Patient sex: F
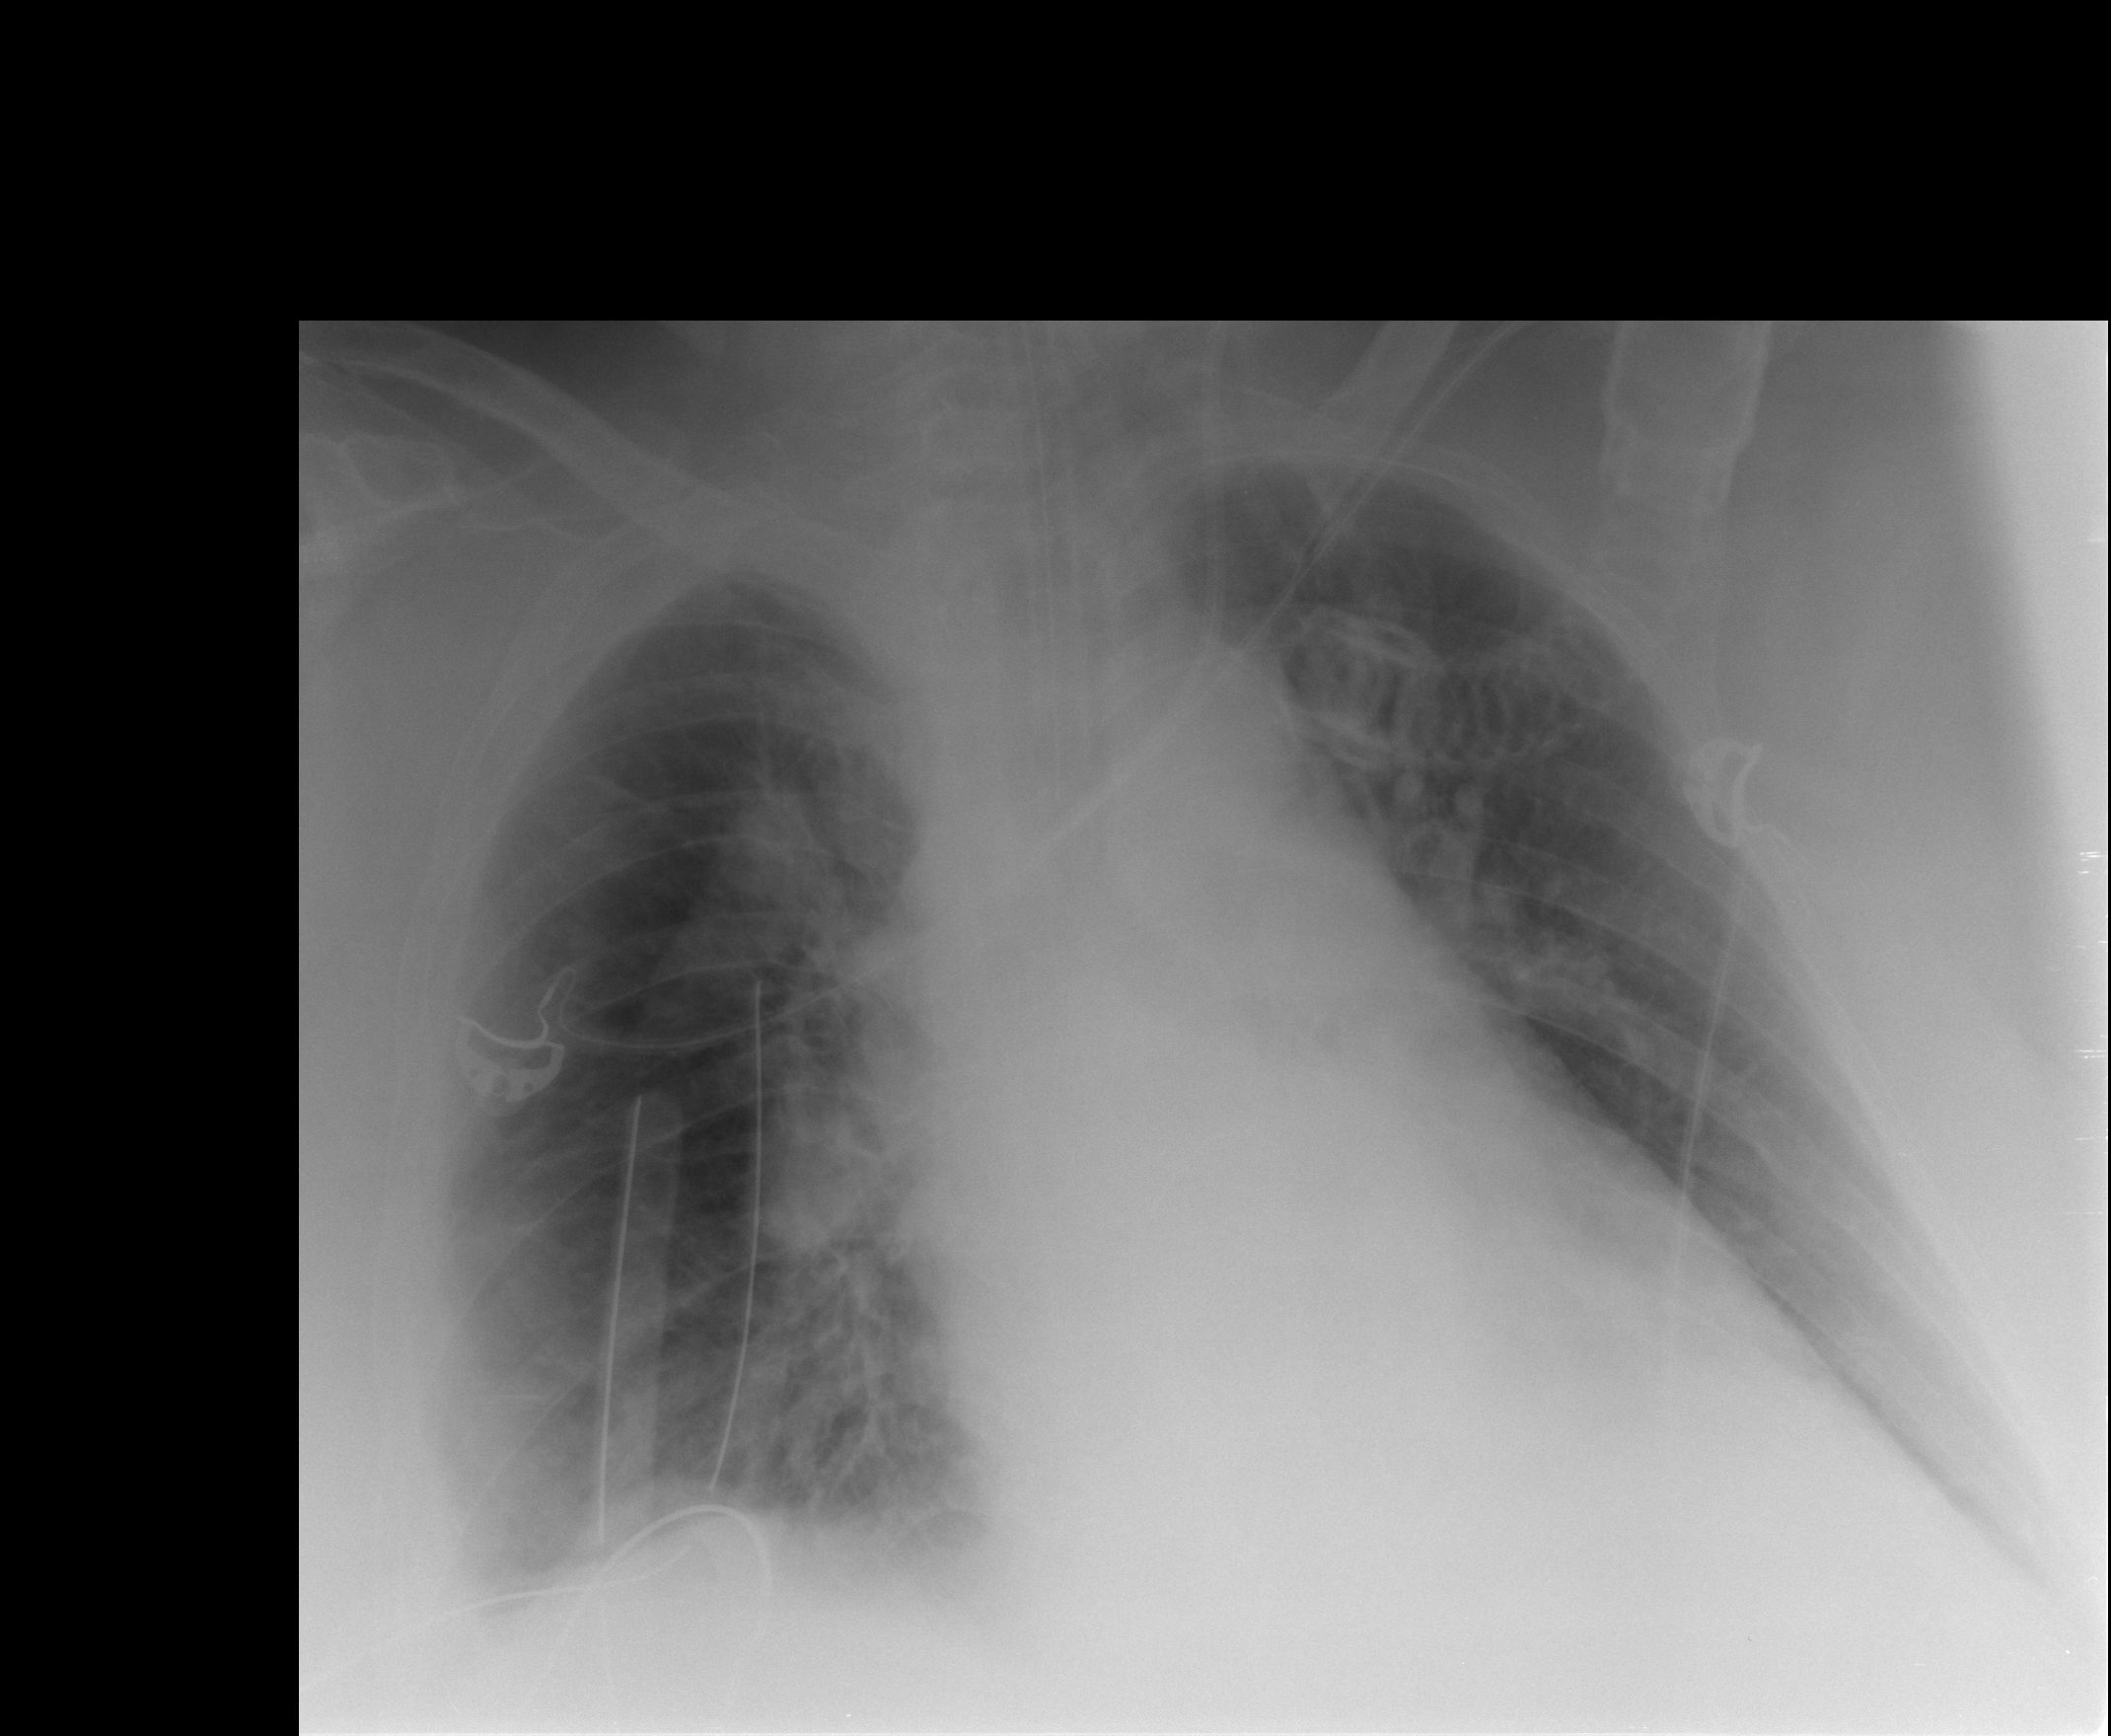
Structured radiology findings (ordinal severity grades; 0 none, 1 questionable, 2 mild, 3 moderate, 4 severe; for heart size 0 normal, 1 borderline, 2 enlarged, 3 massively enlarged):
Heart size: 1
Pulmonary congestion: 2
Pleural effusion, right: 2
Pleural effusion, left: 2
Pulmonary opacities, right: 0
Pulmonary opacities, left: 1
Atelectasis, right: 2
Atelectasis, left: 2